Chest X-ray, PA view. Patient: 61 years old, sex F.
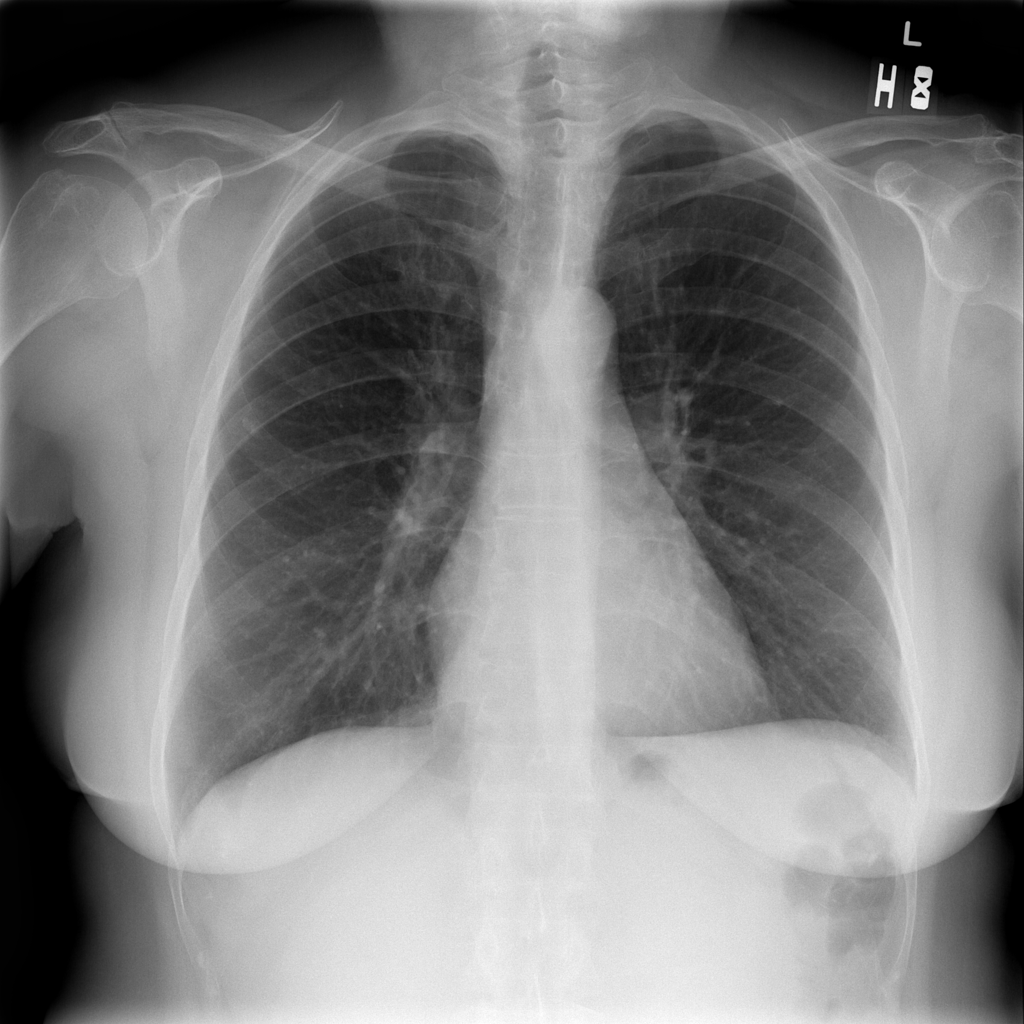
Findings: No Finding